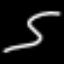
Label: squiggle